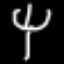
Label: fork